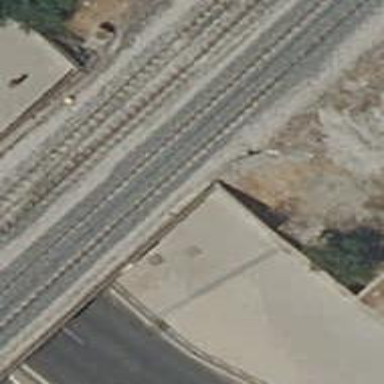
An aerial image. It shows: Railway bridge with electrified contact lines.